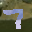
Label: 7